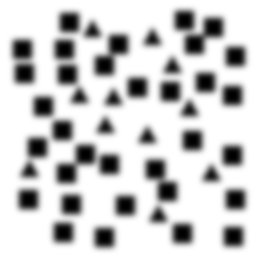
Squares: 33
Triangles: 11
Stars: 0
Total shapes: 44